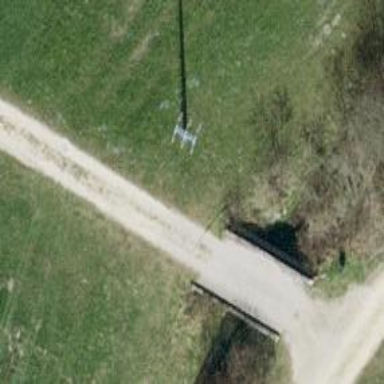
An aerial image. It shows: Minor power line.